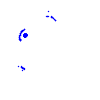
Particle: pion